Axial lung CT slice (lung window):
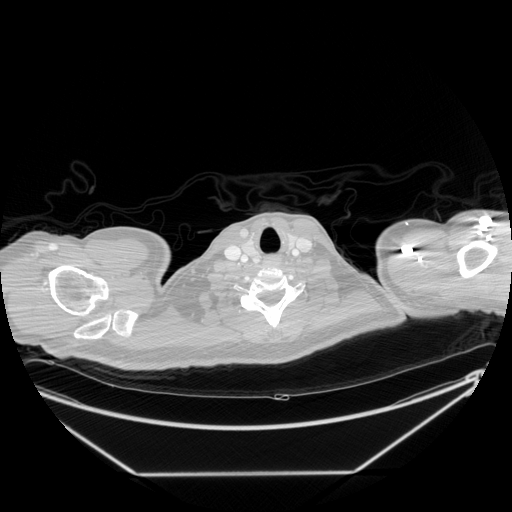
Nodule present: no